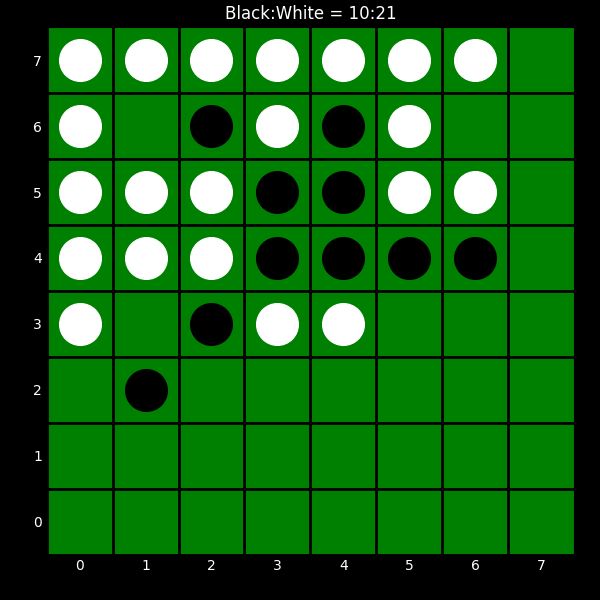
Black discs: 10
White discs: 21